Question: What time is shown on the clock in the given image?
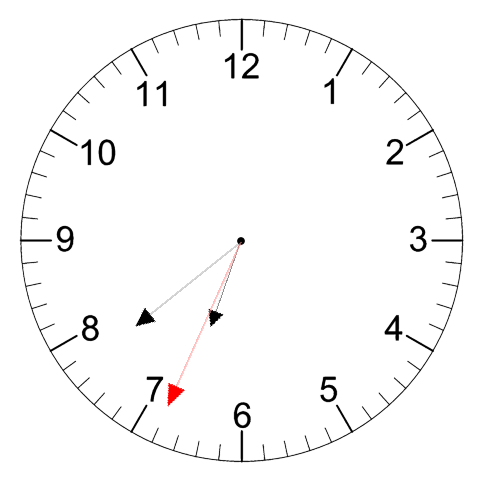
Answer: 06:38:34